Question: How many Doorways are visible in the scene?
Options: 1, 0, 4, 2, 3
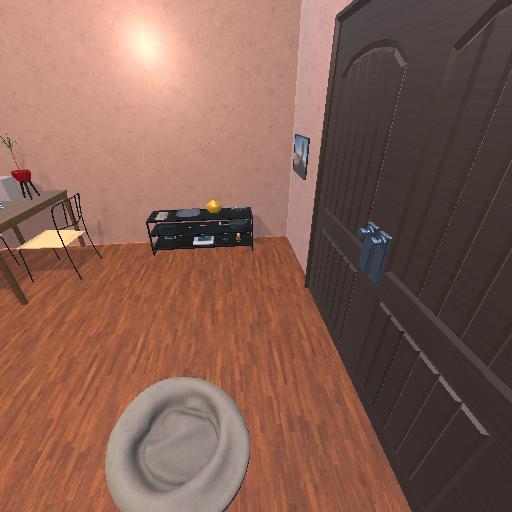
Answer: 1